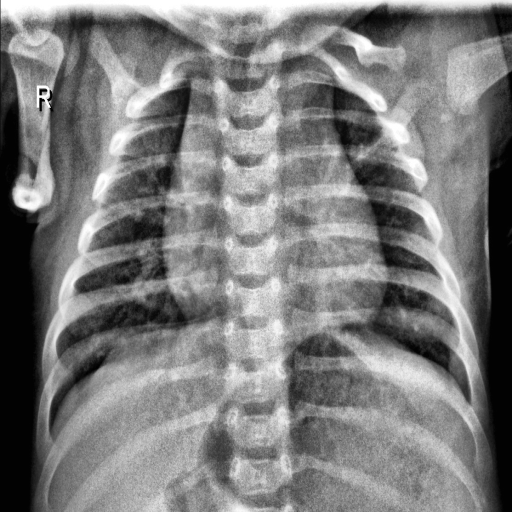
Finding: NORMAL